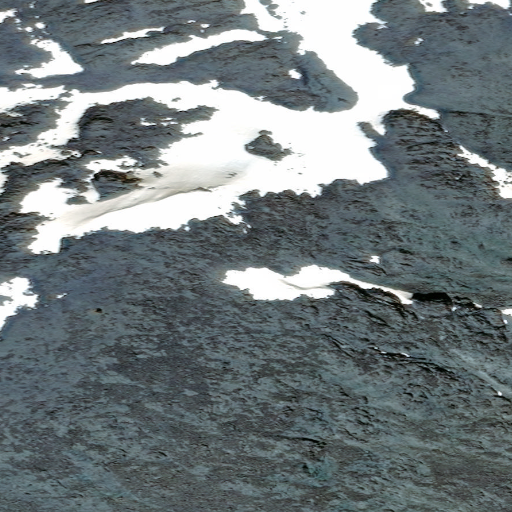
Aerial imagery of mountain in Alaska named Sugarloaf Mountain containing only unknown